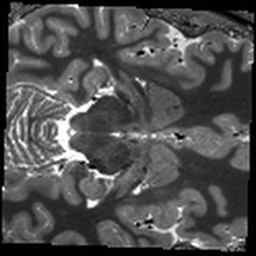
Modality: T1map
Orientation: axial
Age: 22
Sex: female